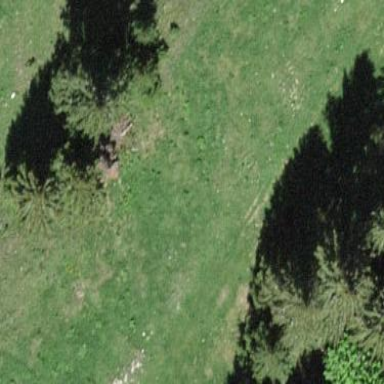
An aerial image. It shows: Forest with evergreen needle-leaved trees.